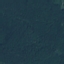
Land use / land cover class: Forest